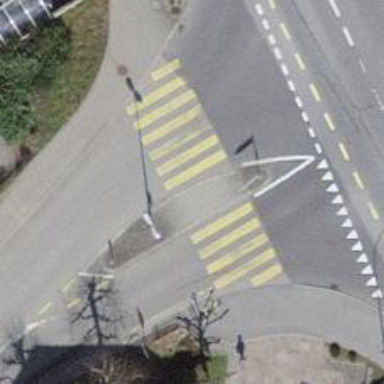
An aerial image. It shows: Uncontrolled zebra crossing with central island.